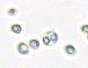
Label: Phaeocystis